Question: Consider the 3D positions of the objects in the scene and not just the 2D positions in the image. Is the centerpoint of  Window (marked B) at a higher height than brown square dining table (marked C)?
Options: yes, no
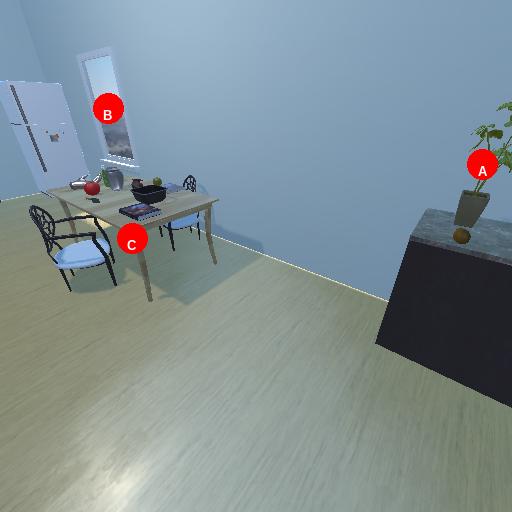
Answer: yes